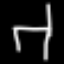
Label: chair